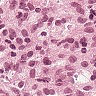
Metastatic tissue present: no